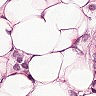
Metastatic tissue present: yes